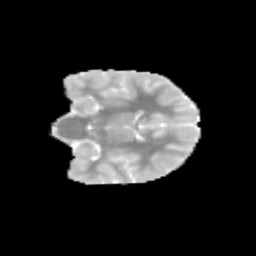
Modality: MD
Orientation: coronal
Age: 11
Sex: female
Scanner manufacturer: siemens
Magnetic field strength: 3 T
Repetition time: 3.8 s
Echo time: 0.07 s